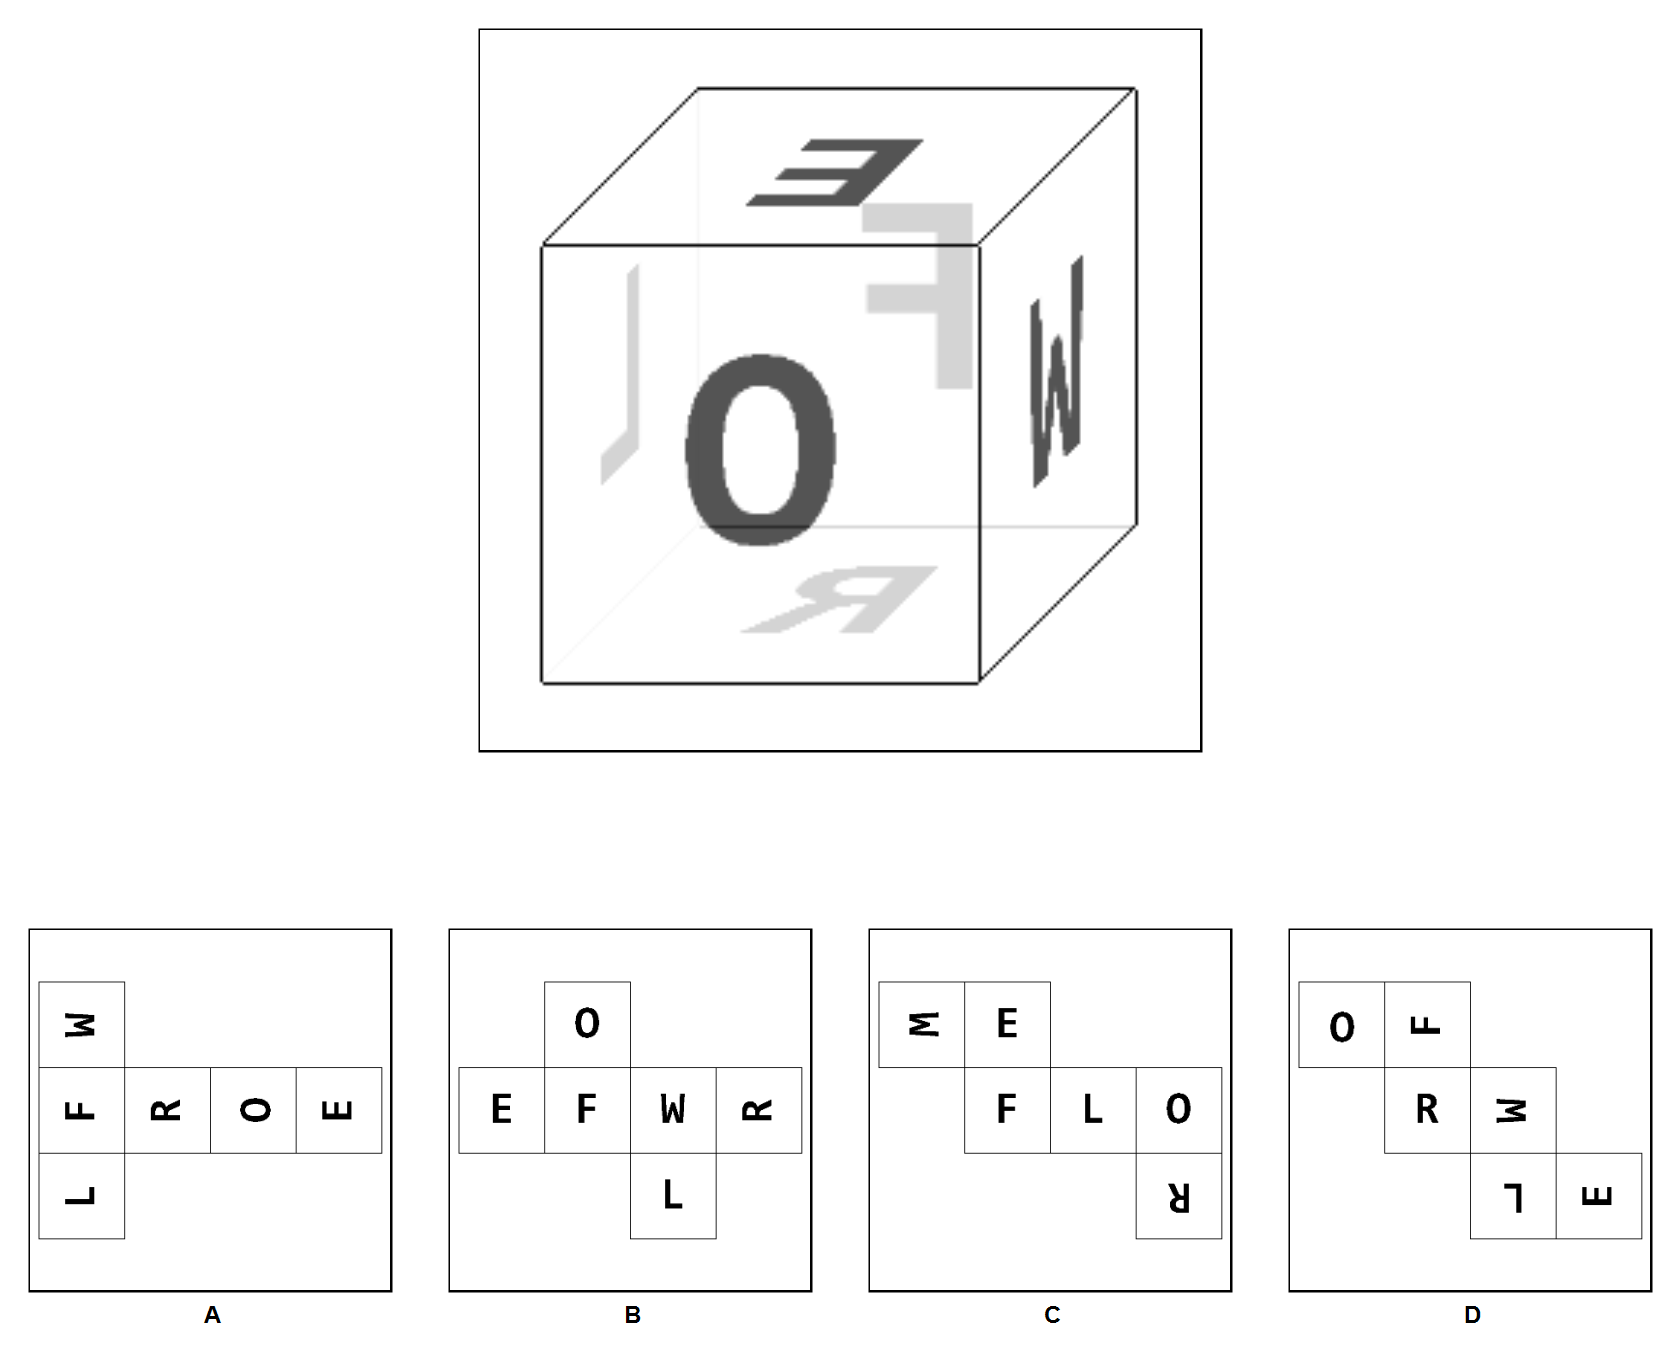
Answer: C